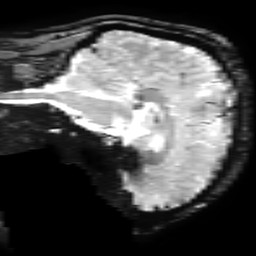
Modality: T2starw
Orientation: sagittal
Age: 24
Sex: male
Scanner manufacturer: ge
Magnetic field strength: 3 T
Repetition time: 0.65 s
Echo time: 0.02 s